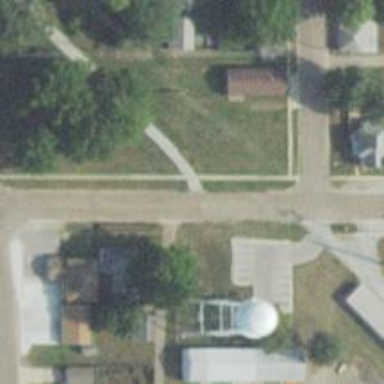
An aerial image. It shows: Residential road with asphalt surface. There is sidewalk on the left side.